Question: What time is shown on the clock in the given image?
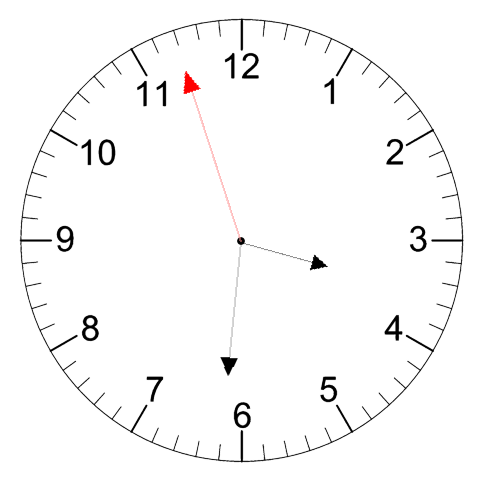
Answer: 03:30:57